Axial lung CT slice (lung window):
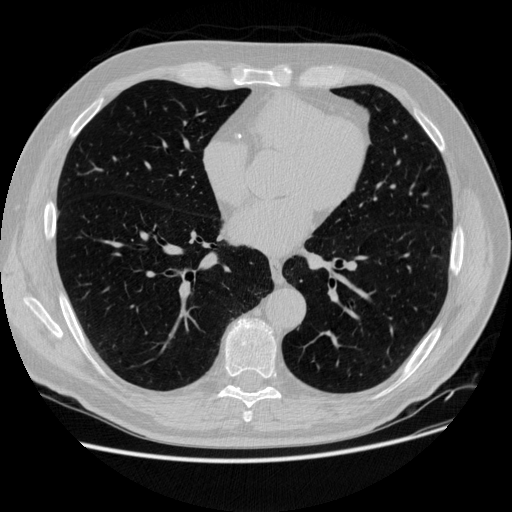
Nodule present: no